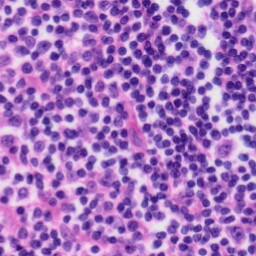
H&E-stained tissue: Tonsil